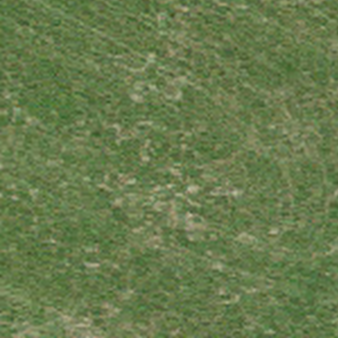
Label: other